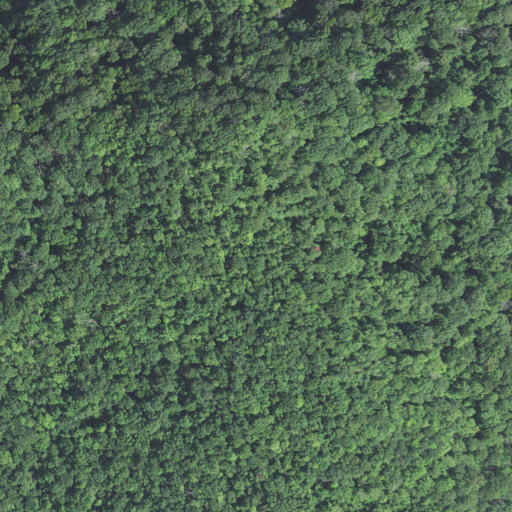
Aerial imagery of ridge(s) in North Carolina named Horse Cove Ridge containing deciduous forest, mixed forest, and evergreen forest